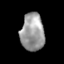
Tissue: skin
Cell type: Epithelial cells
Senescence score: 0.2005
Nuclear area (px): 861
Mean DAPI intensity: 155.949